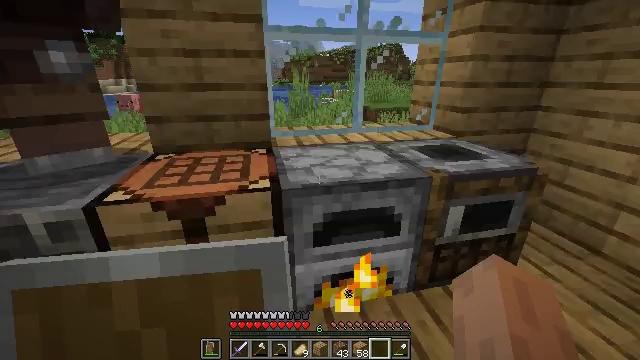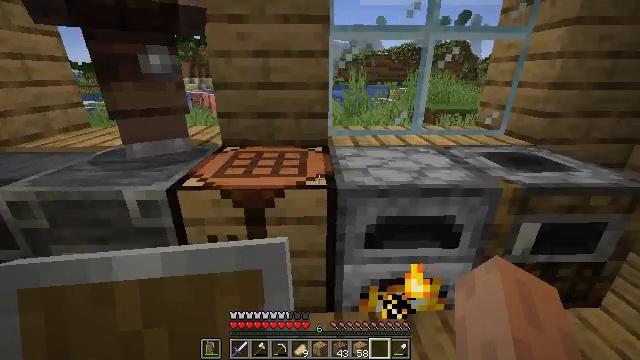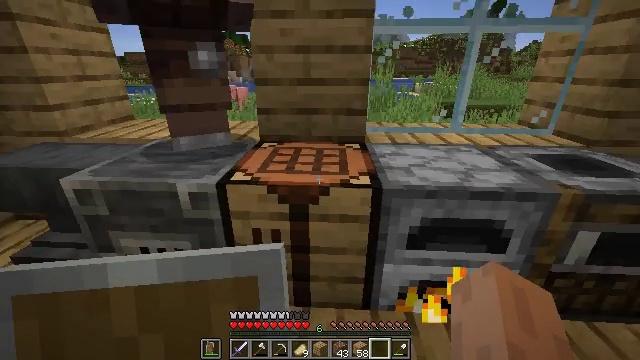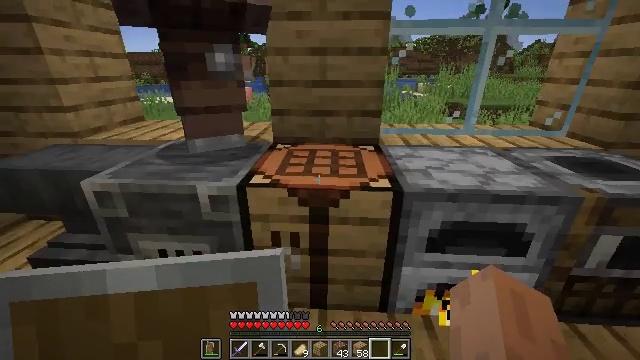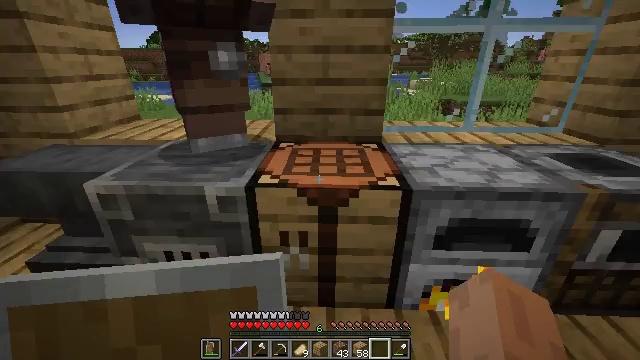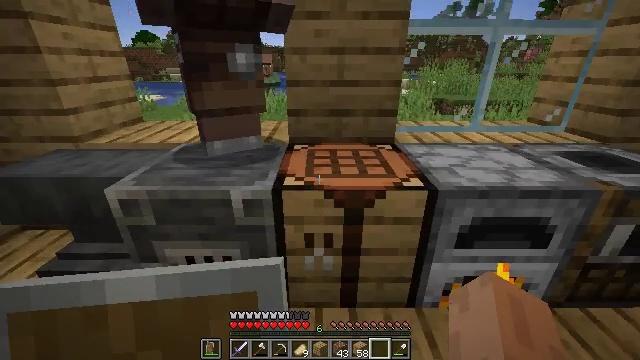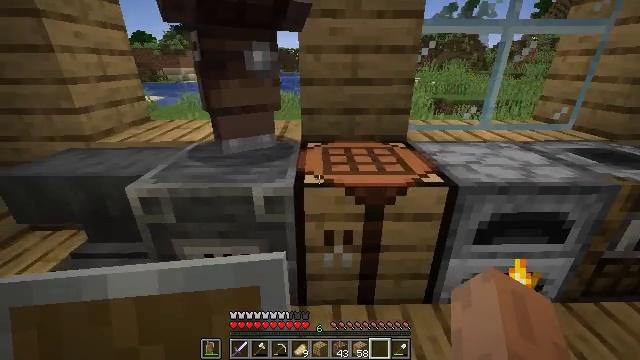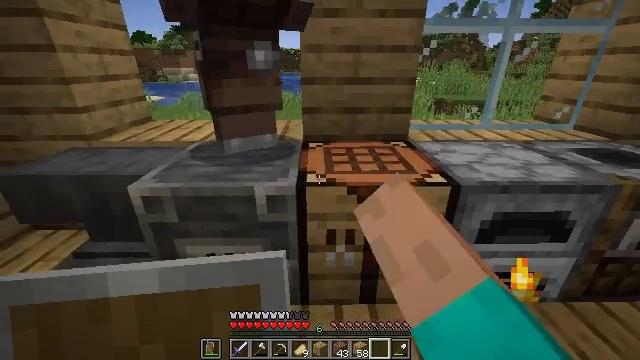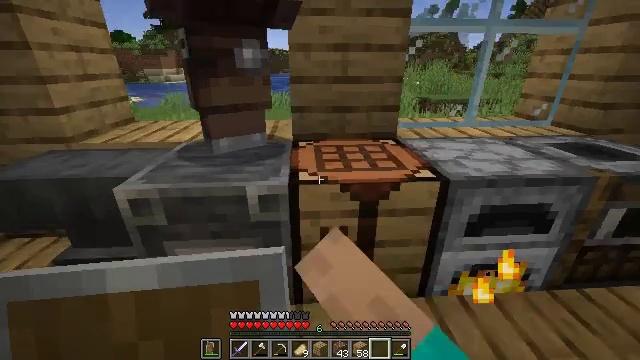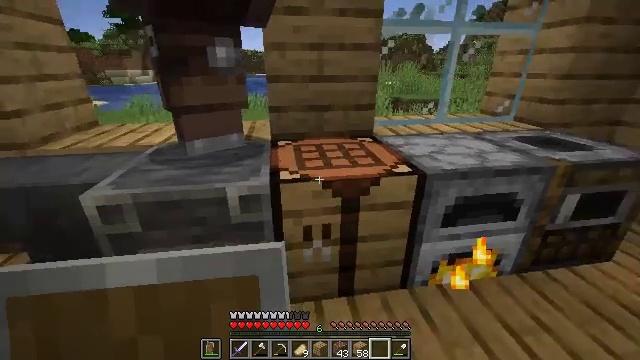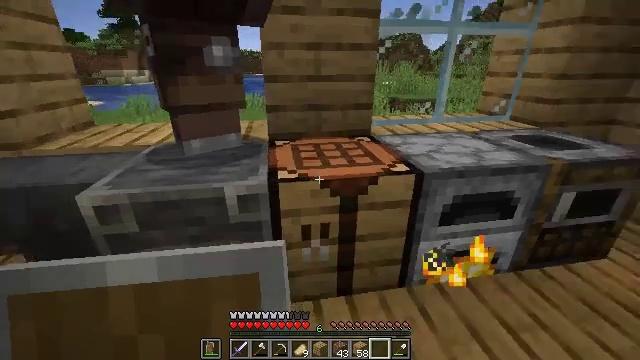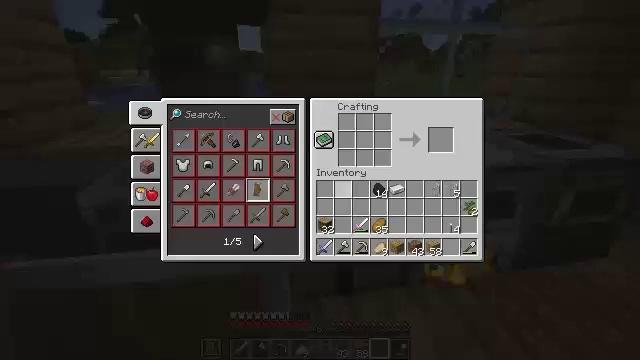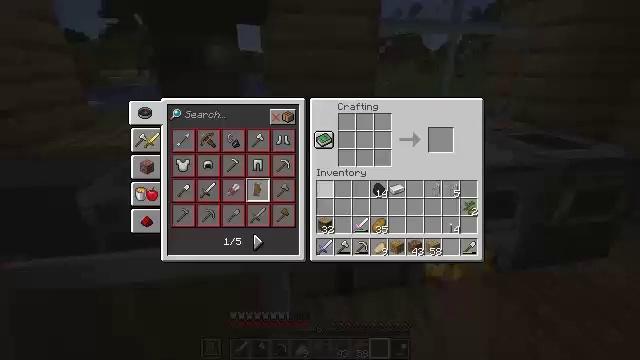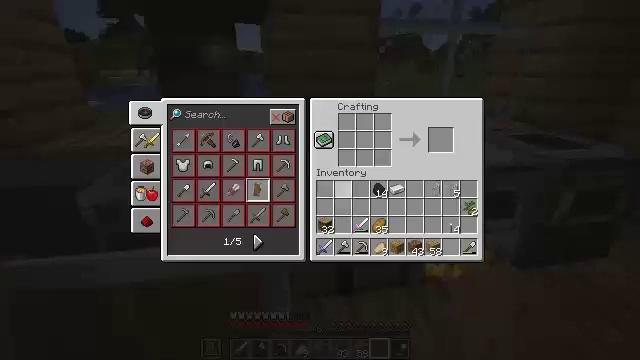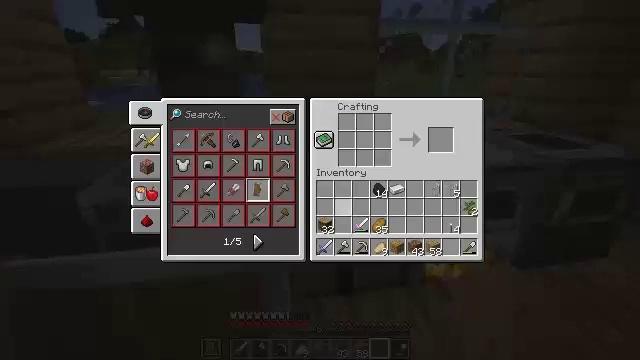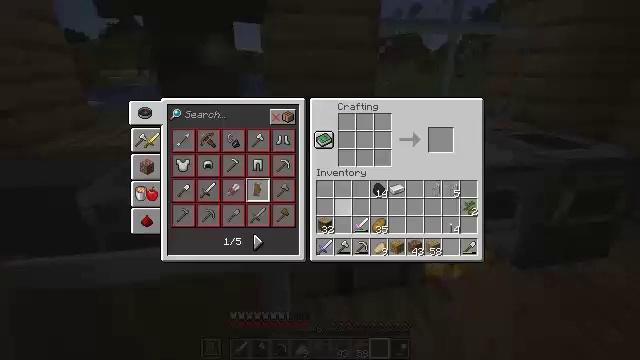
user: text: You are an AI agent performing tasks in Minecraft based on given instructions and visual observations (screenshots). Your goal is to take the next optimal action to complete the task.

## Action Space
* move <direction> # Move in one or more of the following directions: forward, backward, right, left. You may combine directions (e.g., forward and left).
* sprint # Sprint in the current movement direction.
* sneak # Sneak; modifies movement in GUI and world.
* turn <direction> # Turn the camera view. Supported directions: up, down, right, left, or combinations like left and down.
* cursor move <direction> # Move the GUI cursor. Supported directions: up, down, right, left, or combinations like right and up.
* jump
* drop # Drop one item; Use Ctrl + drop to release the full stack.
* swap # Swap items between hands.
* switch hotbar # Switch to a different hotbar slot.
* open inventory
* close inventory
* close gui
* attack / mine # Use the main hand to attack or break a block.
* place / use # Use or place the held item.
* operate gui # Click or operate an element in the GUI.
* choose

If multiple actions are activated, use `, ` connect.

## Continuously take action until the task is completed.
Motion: motion action
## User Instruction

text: In the crafting table, make a glass pane with glass blocks.
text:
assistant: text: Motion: move left, turn left
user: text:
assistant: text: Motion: move left, turn left and down
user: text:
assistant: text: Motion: move left
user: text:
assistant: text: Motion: move left, turn right
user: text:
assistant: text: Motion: turn right
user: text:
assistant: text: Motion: use / place
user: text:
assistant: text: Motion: use / place
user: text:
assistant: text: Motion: turn right, use / place
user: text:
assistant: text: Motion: turn right
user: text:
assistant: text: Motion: no_op
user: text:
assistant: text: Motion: cursor move right, open gui
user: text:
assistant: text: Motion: cursor move left
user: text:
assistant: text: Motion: cursor move right and down
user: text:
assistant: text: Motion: cursor move right
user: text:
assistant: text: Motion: no_op
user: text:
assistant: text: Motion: no_op
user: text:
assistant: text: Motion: cursor move right
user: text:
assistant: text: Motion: sneak, cursor move right
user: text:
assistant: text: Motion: sneak, cursor move right and up
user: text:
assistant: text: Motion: sneak
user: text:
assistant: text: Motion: sneak
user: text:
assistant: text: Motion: sneak
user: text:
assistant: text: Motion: sneak, operate gui
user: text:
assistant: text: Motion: sneak, operate gui
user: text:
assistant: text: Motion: sneak
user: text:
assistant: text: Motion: sneak, operate gui
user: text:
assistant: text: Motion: sneak, operate gui
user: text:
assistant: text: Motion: sneak, operate gui
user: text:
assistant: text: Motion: sneak, operate gui
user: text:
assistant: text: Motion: sneak, operate gui